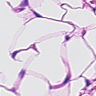
Metastatic tissue present: no